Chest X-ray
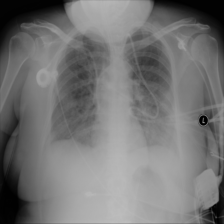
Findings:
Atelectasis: negative
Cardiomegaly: negative
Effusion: negative
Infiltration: negative
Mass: negative
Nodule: negative
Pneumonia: positive
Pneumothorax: negative
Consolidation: negative
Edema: positive
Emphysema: negative
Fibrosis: negative
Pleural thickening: negative
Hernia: negative